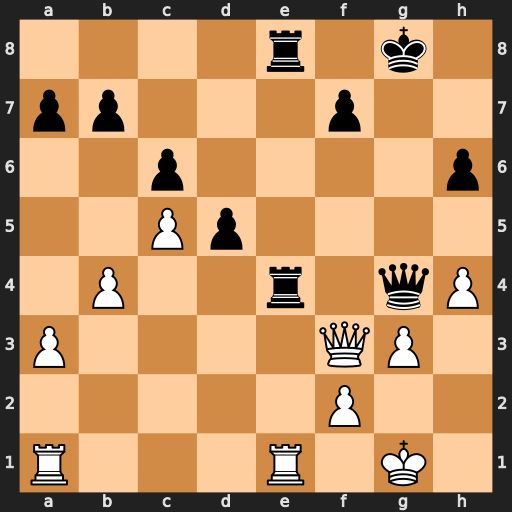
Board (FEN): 4r1k1/pp3p2/2p4p/2Pp4/1P2r1qP/P4QP1/5P2/R3R1K1
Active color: w
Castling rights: -
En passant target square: -
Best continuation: Qxg4+ Rxg4 Rxe8+